Question: I am trying to login to a website using curl.So I want to know how can I find the fields being sent by the form on the page.
Is there any special addon I can use.I read on google that you can use Ctrl+Shift+I but then where can I see it.I see only this

And for firefox?
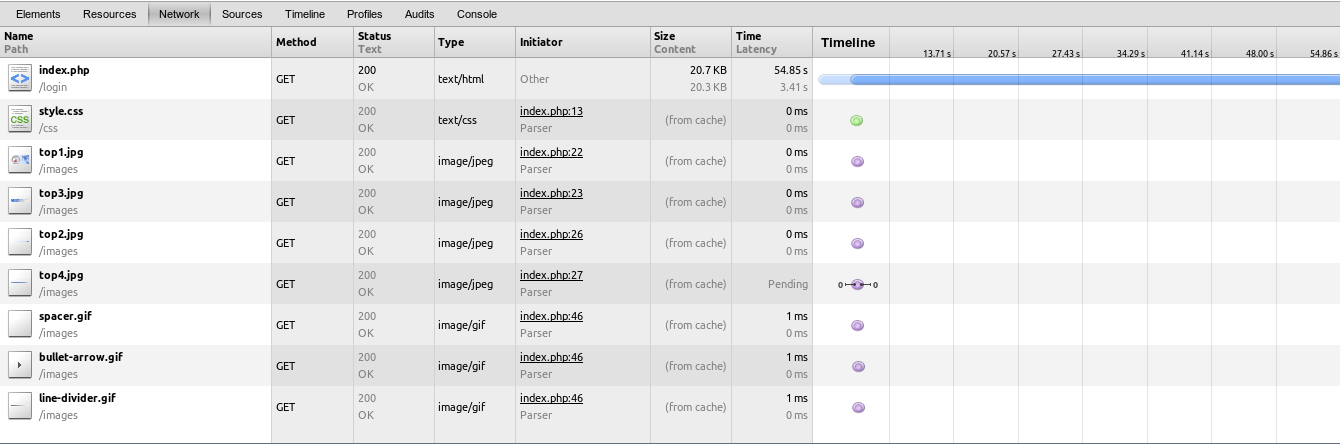
Answer: Using chrome developer tools, go to network tab.
Then find the first request file which is usually the index or something similar.
The GET variables can be seen on the Request Headers. While the POST parameters can be found in the form body, right below.
Example of a POST form request in chrome:

Example of a GET request from stackoverflow site: